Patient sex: F
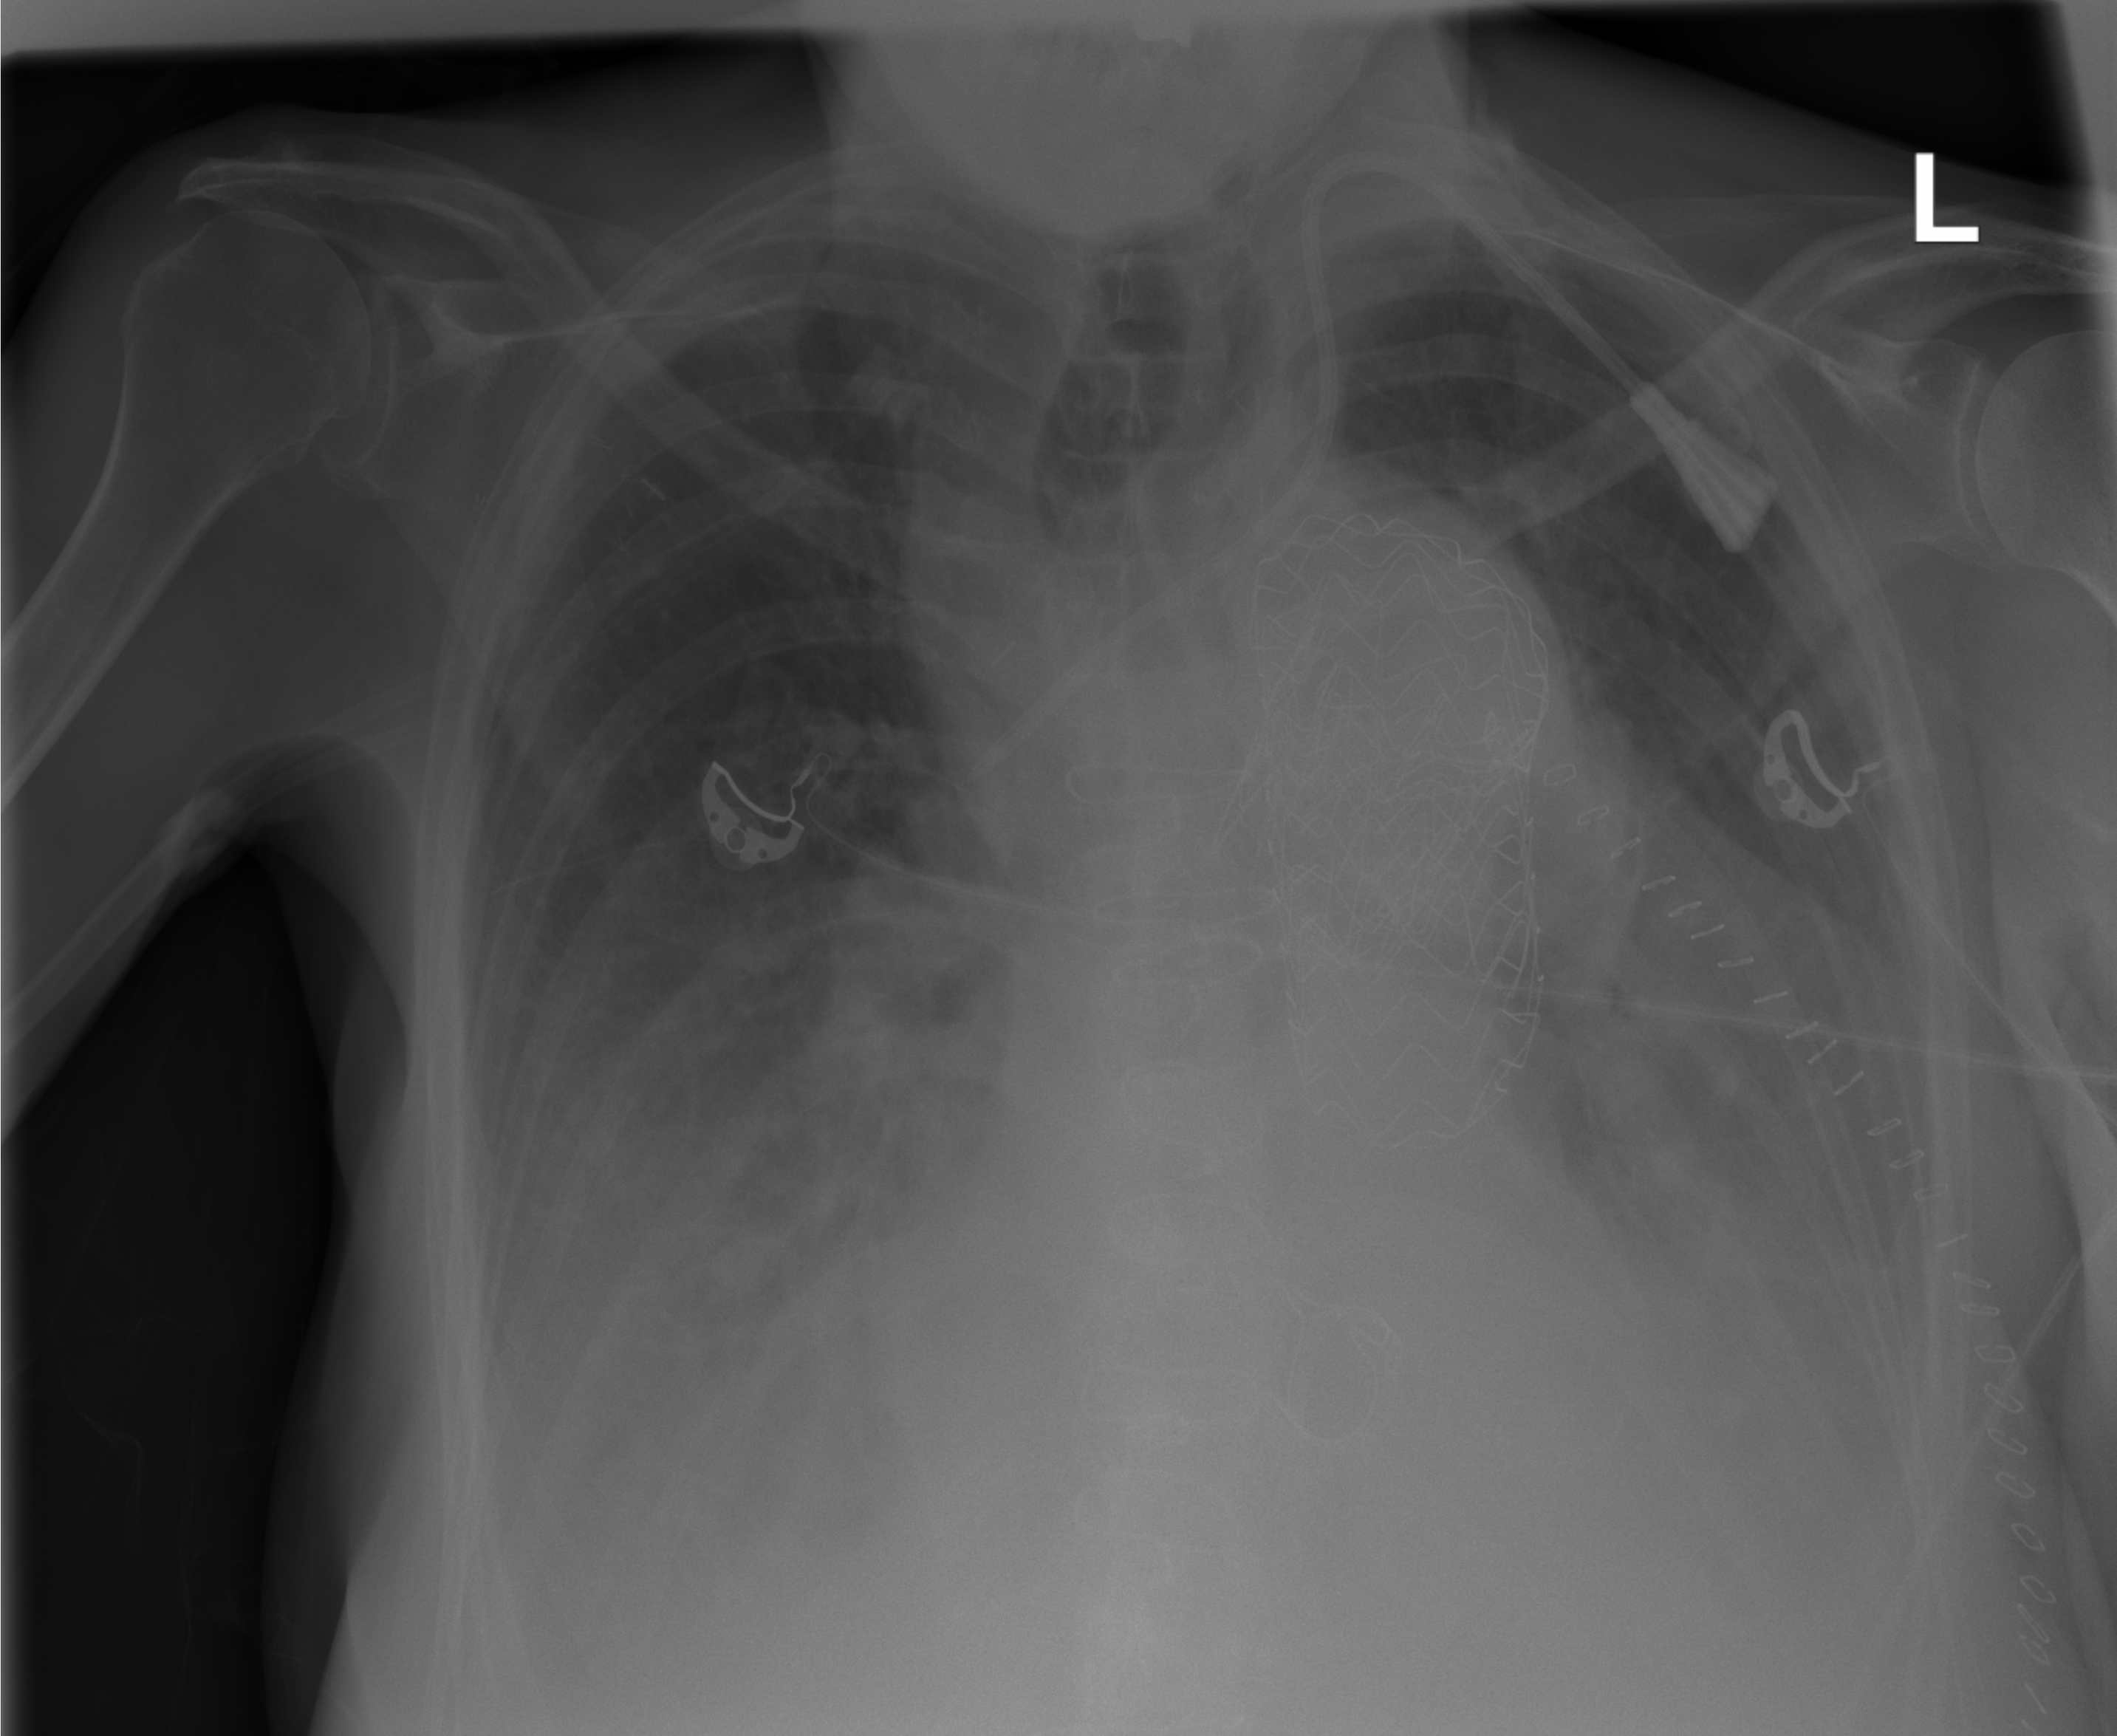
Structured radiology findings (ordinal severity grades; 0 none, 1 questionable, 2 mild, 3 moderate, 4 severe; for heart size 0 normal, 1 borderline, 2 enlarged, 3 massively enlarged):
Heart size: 2
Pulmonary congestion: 3
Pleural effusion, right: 3
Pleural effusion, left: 3
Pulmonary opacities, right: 0
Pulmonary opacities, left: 0
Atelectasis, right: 3
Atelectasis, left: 3